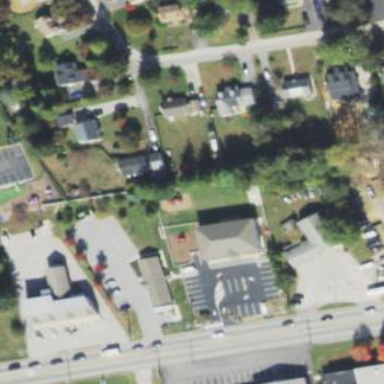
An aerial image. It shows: Kindergarten.